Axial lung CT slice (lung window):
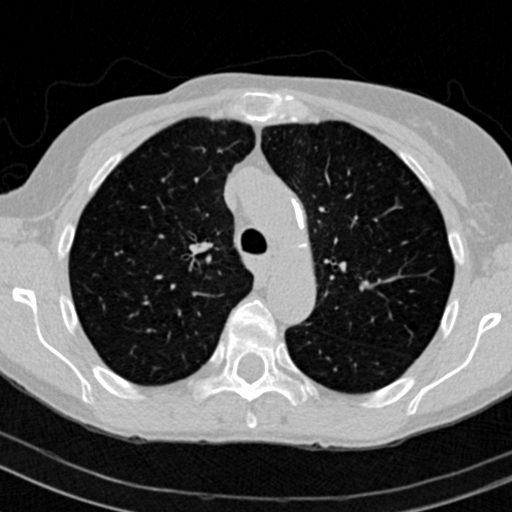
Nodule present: no